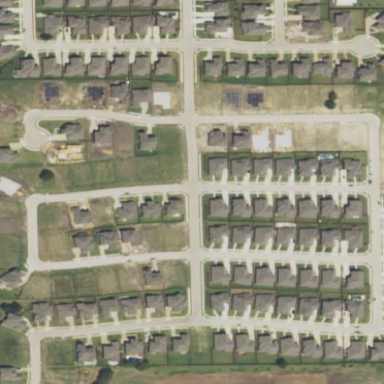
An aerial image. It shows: Residential neighbourhood.